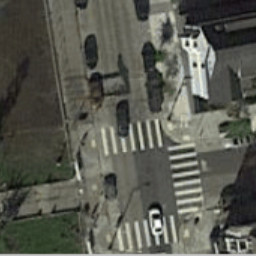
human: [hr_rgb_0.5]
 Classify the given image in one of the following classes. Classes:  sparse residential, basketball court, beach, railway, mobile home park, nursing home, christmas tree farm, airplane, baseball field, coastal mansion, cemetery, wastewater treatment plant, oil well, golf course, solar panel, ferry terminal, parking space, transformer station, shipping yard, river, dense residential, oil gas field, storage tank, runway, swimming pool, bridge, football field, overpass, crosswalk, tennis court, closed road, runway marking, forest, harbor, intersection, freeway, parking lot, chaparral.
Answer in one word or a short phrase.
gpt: crosswalk